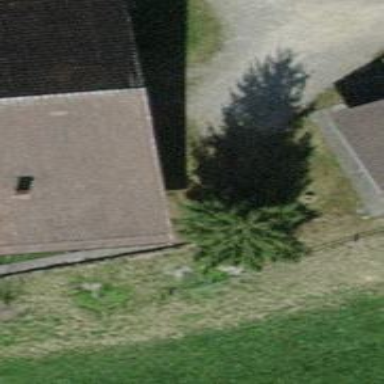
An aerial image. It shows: Single tag "natural: tree."